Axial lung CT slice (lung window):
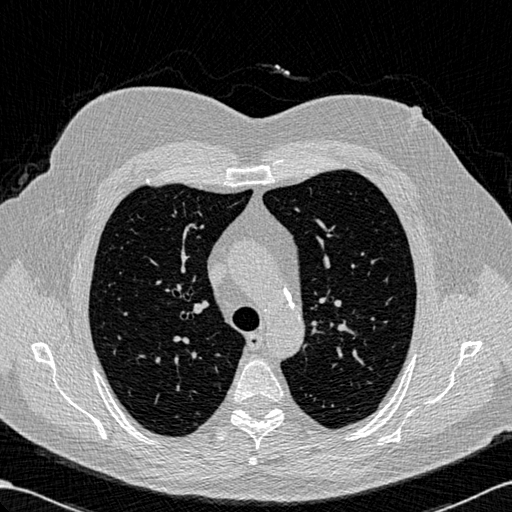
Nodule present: no